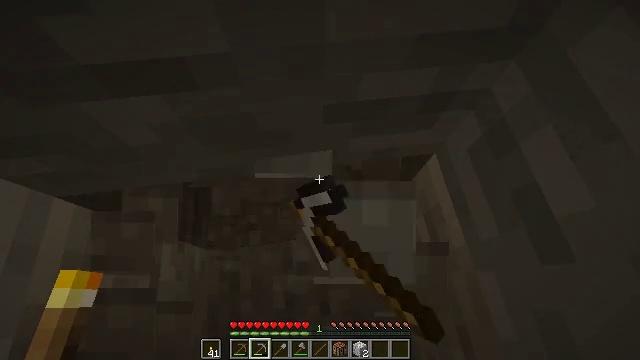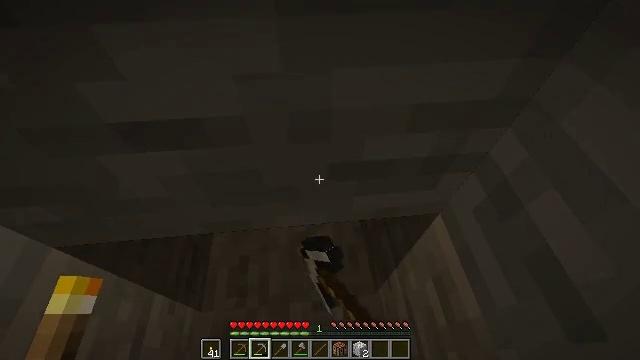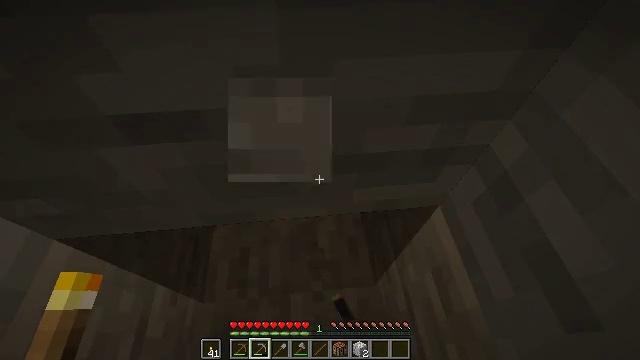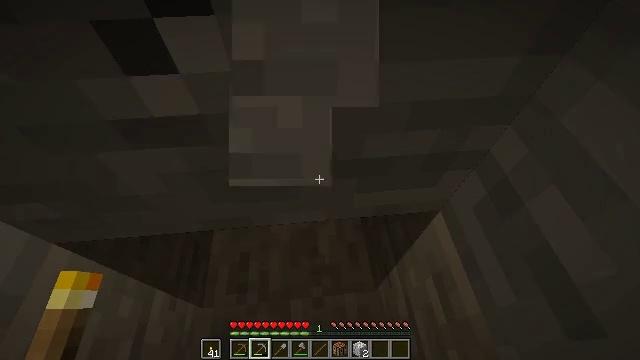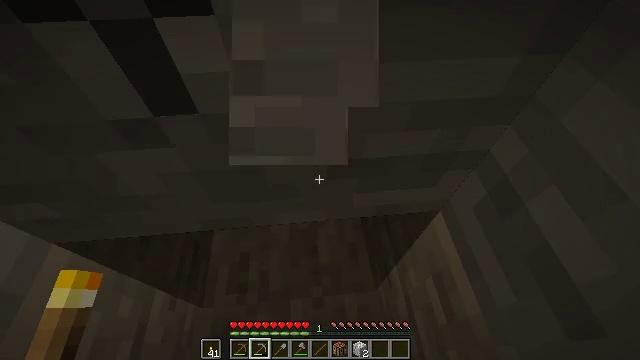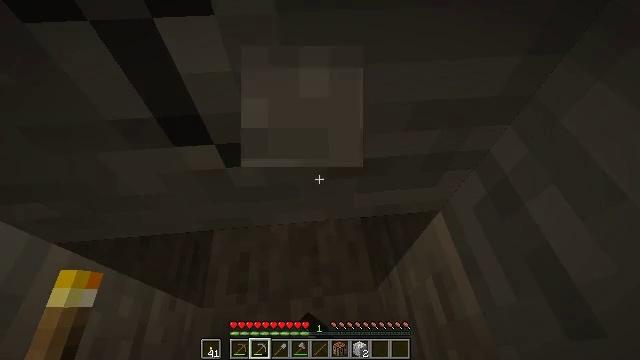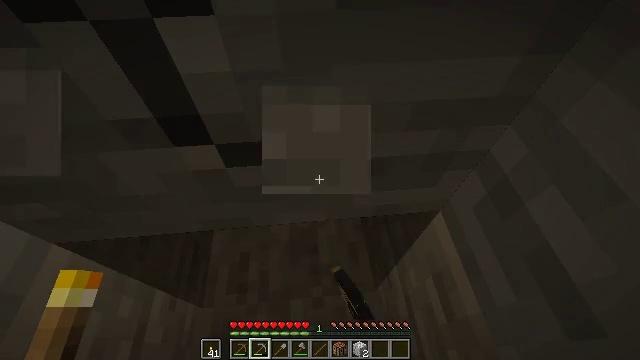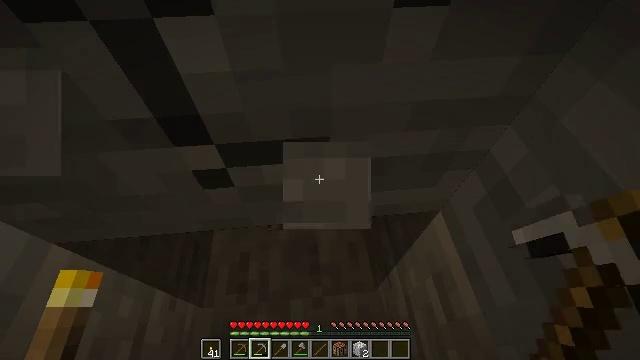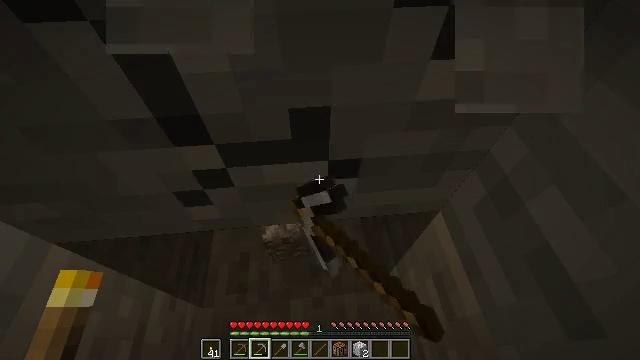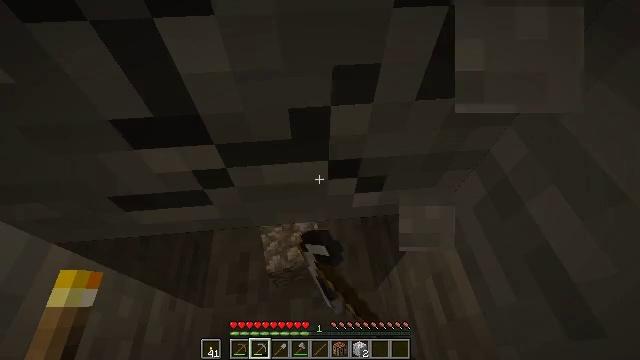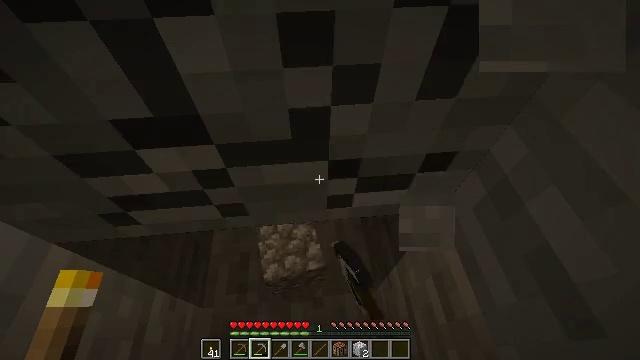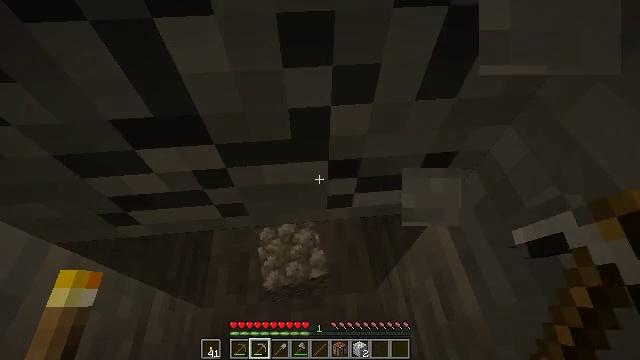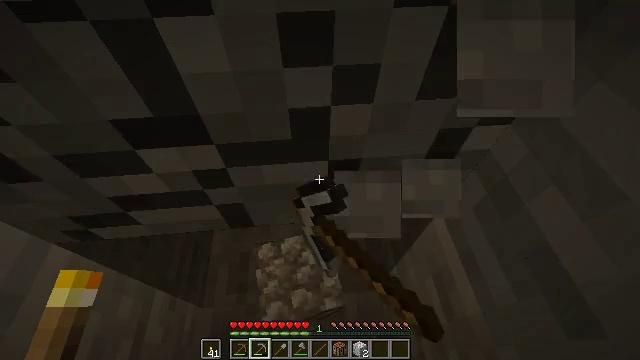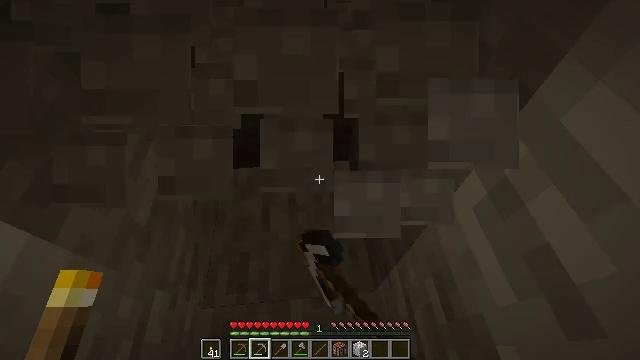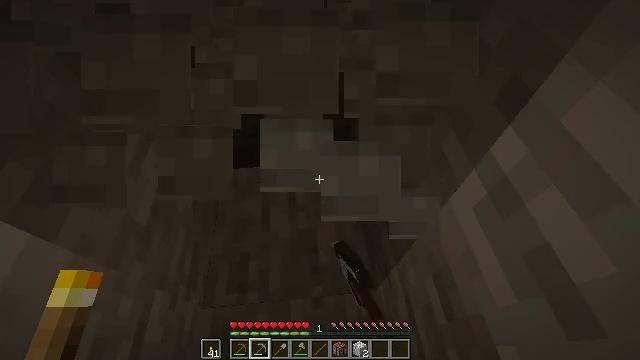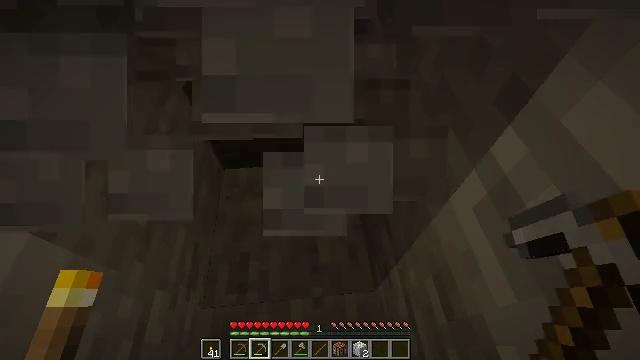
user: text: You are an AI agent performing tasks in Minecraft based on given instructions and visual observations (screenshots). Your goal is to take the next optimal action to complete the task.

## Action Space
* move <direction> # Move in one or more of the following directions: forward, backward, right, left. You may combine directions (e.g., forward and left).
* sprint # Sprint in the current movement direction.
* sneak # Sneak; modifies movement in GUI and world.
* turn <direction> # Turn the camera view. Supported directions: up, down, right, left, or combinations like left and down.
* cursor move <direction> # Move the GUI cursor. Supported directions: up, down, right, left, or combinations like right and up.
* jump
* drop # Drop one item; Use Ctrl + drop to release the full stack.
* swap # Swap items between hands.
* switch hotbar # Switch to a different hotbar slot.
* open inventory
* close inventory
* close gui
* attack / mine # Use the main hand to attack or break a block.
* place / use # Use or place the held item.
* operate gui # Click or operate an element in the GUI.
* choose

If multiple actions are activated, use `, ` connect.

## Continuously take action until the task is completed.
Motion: motion action
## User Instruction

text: Gather stone by using a pickaxe.
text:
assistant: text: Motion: turn left and up, attack / mine
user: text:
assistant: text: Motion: turn down, attack / mine
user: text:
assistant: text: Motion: turn up, attack / mine
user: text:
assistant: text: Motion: attack / mine
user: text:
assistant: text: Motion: attack / mine
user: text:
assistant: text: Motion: attack / mine
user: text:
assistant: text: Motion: attack / mine
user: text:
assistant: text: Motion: attack / mine
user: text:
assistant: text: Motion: attack / mine
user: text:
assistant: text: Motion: attack / mine
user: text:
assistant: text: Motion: attack / mine
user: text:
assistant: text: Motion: attack / mine
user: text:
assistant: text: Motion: attack / mine
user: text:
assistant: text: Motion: attack / mine
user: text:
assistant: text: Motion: attack / mine
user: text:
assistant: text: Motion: attack / mine
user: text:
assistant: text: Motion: attack / mine
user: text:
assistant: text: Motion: turn down, attack / mine
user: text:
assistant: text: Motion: turn down, attack / mine
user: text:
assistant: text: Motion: turn down, attack / mine
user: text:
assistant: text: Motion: attack / mine
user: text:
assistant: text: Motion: attack / mine
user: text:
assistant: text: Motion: attack / mine
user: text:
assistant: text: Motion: attack / mine
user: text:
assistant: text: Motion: attack / mine
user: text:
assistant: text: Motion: attack / mine
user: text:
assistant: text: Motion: attack / mine
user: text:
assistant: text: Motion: attack / mine
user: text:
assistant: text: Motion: attack / mine
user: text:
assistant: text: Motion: attack / mine